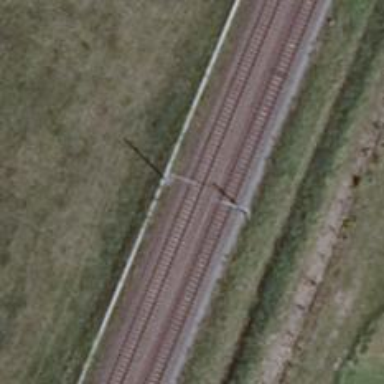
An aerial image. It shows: Milestone along the railway with catenary mast.